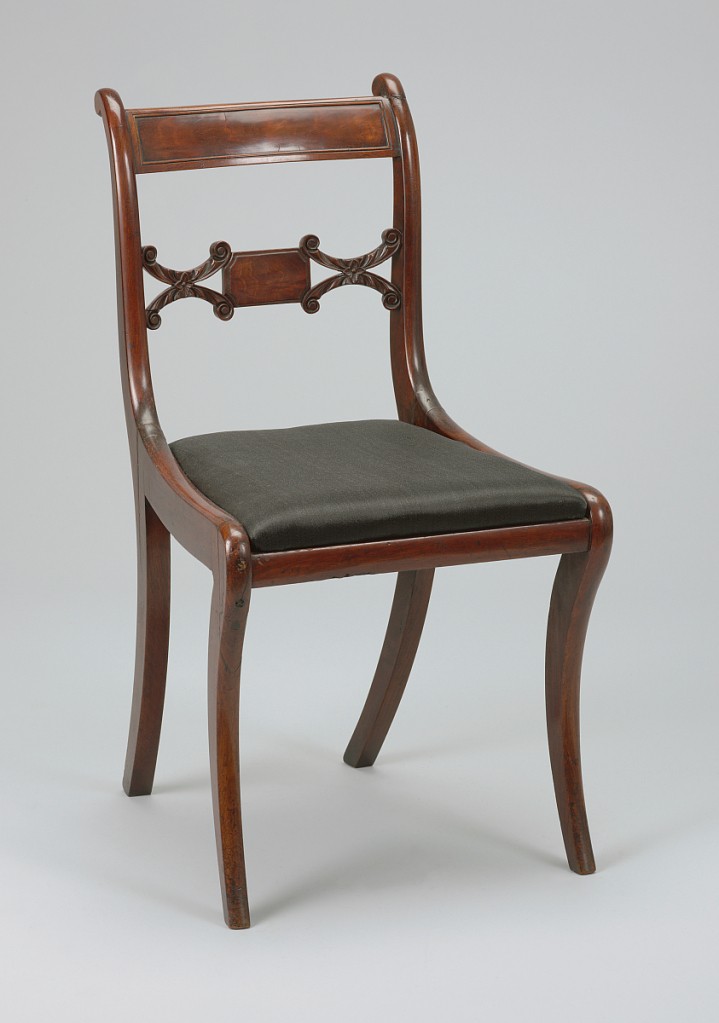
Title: Side chair and slip seat
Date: ca. 1820
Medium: mahogany,poplar,horse hair
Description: Back legs flat-sided, front legs flat excepting rounded front face; Legs curve outward toward bottom, and back legs incline toward each other at bottom. Corner posts of back in a double curve terminating at top in an elementary volute form. Flat  top rail bowed toward back, slightly arched, with rectangular panel of inset veneer surrounded by beading. Splat horizontal, composed of small oblong faced with veneer, flanked on either side by horizontal coupled C-scrolls deeply curved with foliage, terminating in volutes. Seat flares from back to front with straight edges.